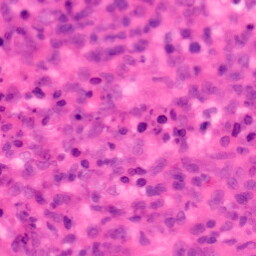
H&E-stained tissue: Colon